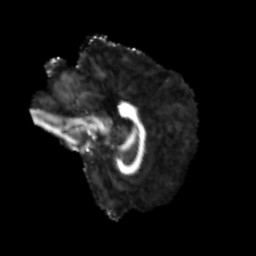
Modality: FA
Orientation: sagittal
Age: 48
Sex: male
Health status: healthy
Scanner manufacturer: siemens
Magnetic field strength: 3 T
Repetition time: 3.6 s
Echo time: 0.092 s